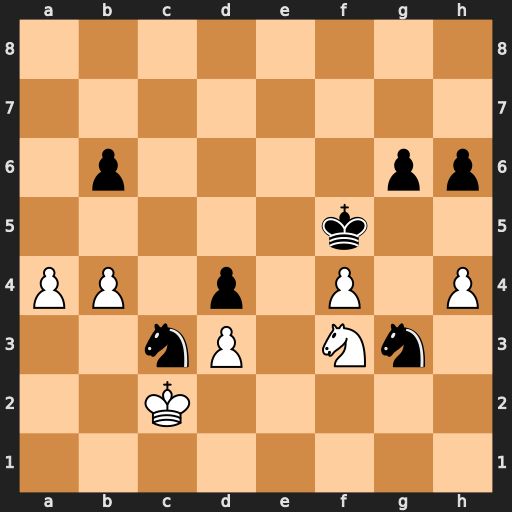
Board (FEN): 8/8/1p4pp/5k2/PP1p1P1P/2nP1Nn1/2K5/8
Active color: w
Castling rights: -
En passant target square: -
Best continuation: Nxd4+ Kxf4 Kxc3